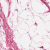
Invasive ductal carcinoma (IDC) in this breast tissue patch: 0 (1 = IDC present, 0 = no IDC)